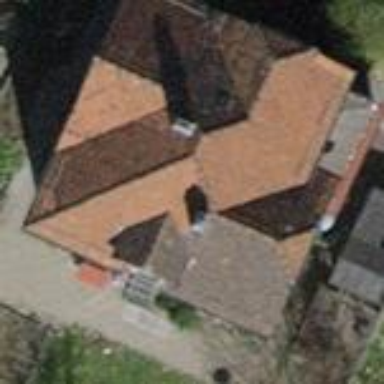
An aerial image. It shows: Apartments building with gabled tile roof.